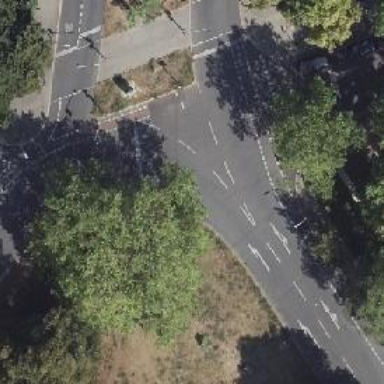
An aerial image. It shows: Tertiary road with asphalt surface. The road leads to circular junction.